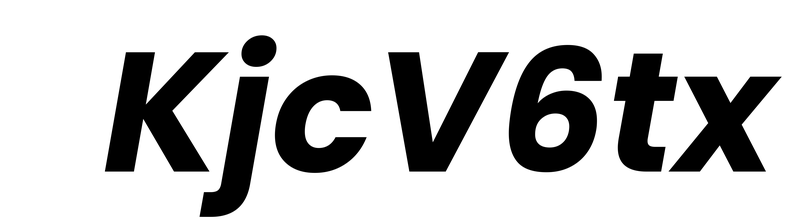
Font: Poppins-BoldItalic